Interaction volume radius: 5 \u00c5
Interaction volume height: 15 \u00c5
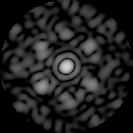
Disorder parameter: 0.6044